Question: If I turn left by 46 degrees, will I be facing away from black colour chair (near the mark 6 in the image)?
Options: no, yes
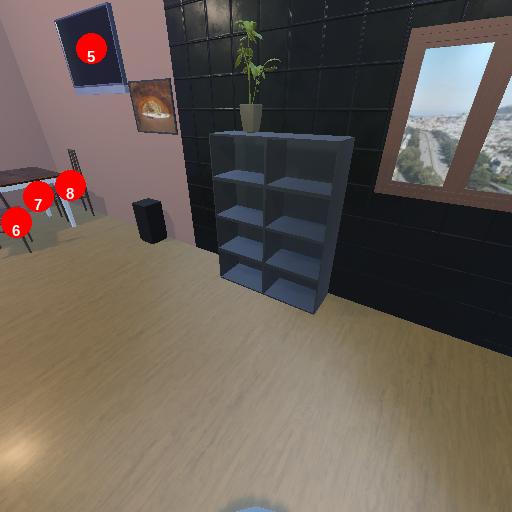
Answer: no